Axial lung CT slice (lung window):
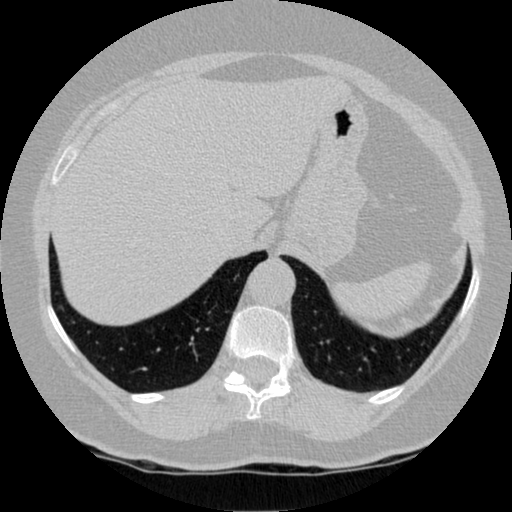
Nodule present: no